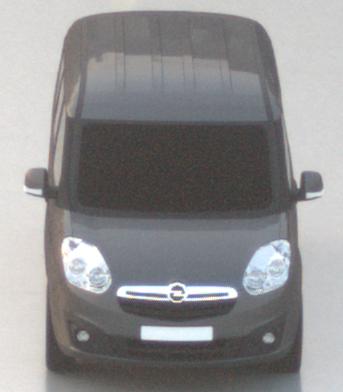
Make: Opel
Model: Combo Combi L1H1 1.4
Detailed model: Combo (D) Combi
Model produced from: 2012/01
Model produced until: 2013/11
Doors: 5
Color: gray
Road condition: wet road
Daytime: dawn
Contrast: low contrast